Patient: sex M, age 74
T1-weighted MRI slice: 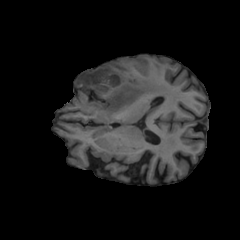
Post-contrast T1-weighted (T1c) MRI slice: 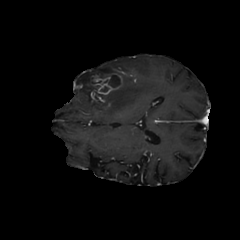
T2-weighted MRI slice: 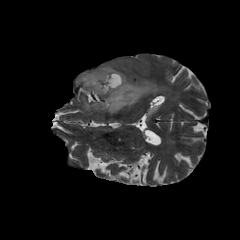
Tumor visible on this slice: yes
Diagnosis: Glioblastoma, IDH-wildtype
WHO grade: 4